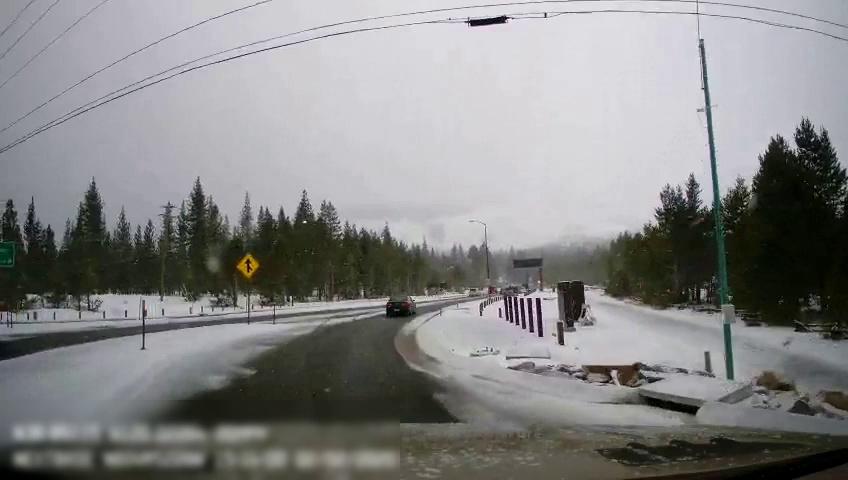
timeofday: Day
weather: Snowy
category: Drivable Space
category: Drivable Space
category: Vehicles | Car
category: Vehicles | Van
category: Traffic | Signs
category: Traffic | Signs